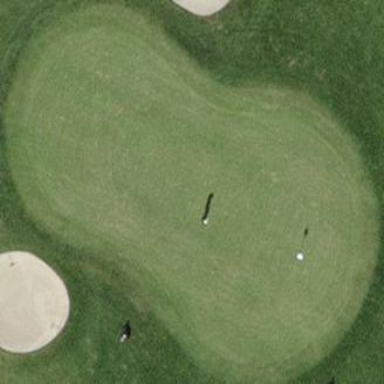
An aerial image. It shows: Golf green.